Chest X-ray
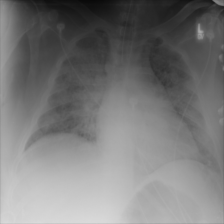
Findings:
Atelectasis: negative
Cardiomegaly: negative
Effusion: negative
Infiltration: positive
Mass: negative
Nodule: negative
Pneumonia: negative
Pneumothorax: negative
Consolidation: negative
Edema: positive
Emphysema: negative
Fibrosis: negative
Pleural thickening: negative
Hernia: negative